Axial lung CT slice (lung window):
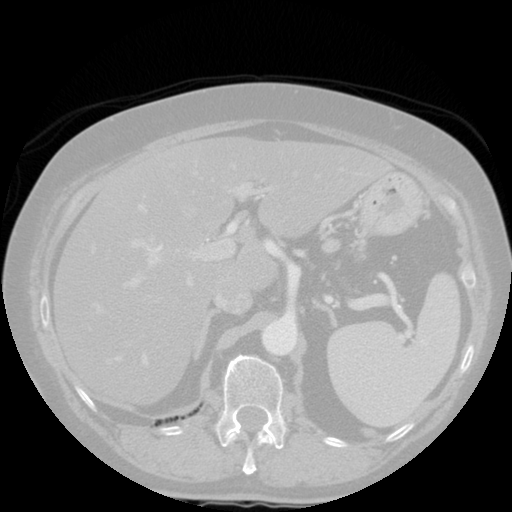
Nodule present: no